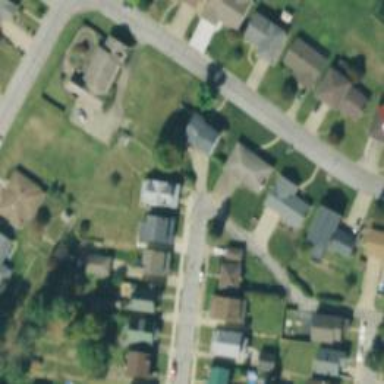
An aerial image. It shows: Alley classified as service road.